Question:
See the above picture. On the right hand side I have the application running on a windows PC with normal font size (100%), on the left side is same application with font size set to 125% (This is set in screen preferences). As you can see the top-left 2 buttons are missing.
The form property .AutoScaleMode = Font, which should theoretically fix this issues but it does not.
All left column buttons have Anchor = Left | Bottom. If I set it to Left | Top, then the bottom 2 buttons won't be visible.
How to fix this issue with the less amount of work? I have about 100 forms with such behavior.
Thx
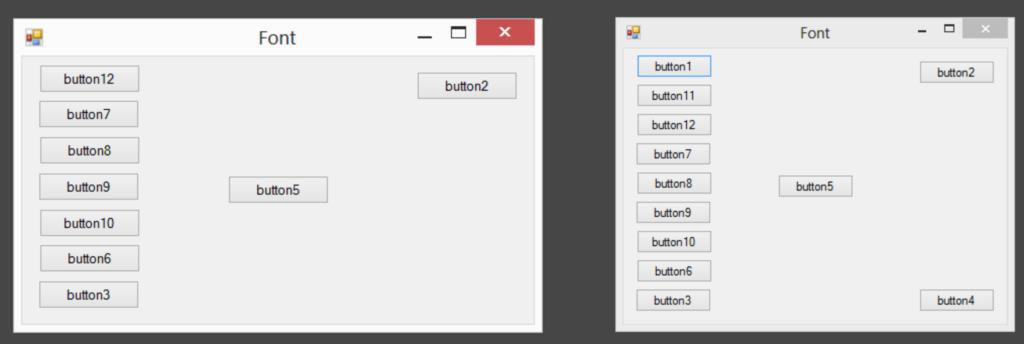
Answer: > I can't deleted it. Under that button I have a TextBox which must be hidden when app starts.
Just don't hard-code the Height property of the form, set it to the TextBox' Top property. Or a bit less. Also note that Height isn't the correct property to use, it is affected by the size that the user selected for the window title font. So your form can already misbehave regardless of the video adapter's DPI setting. You want to set the ClientSize property instead, like this:
'''
protected override void OnLoad(EventArgs e) {
this.ClientSize = new Size(this.ClientSize.Width, SomeTextBox.Top);
base.OnLoad(e);
}
'''
With the further detail that this must be done in the form's Load event, as shown. When it fires, the form has been rescaled so you'll know how tall to make it. The constructor is too early.